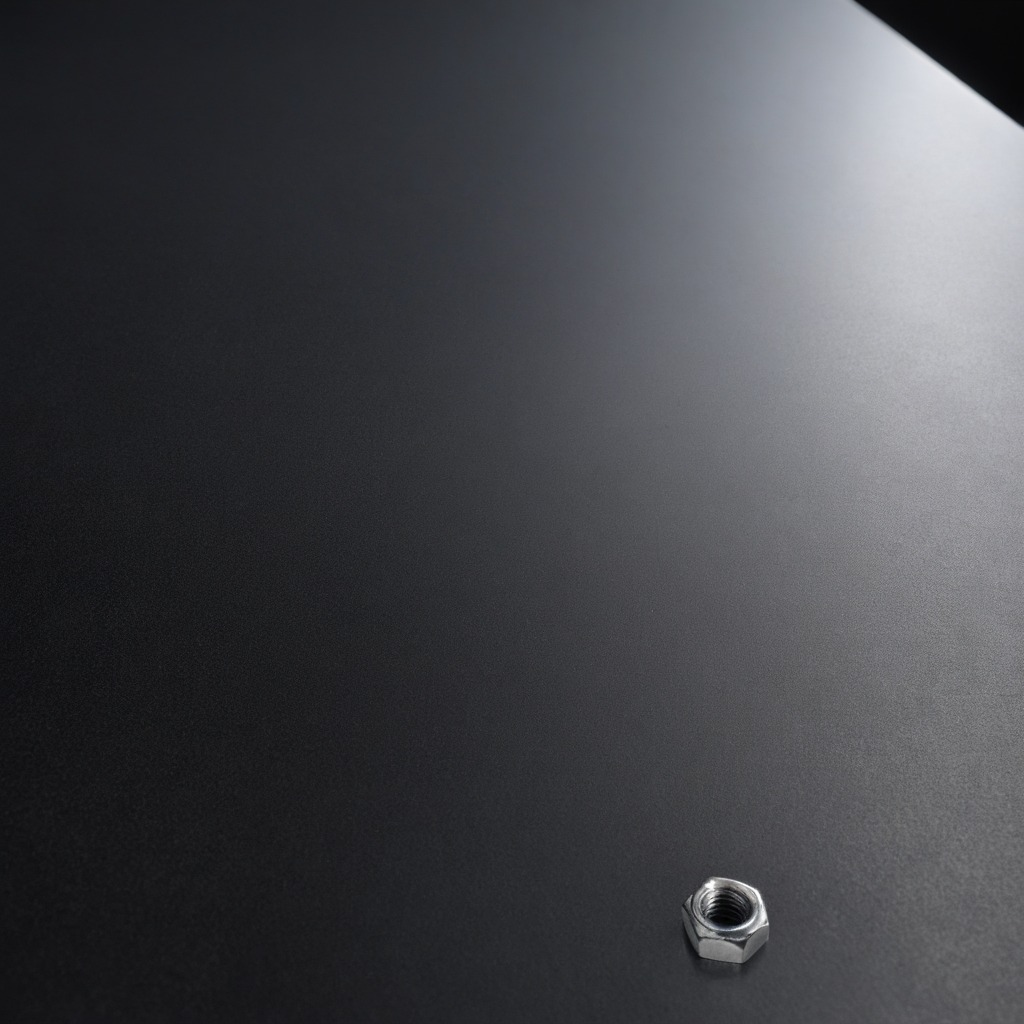
A metal nut is lying on a clean granite tabletop covered with a black rubber mat inside a workshop under bright overhead lighting crisp shadows high clarity worn but beneath the mat.